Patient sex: F
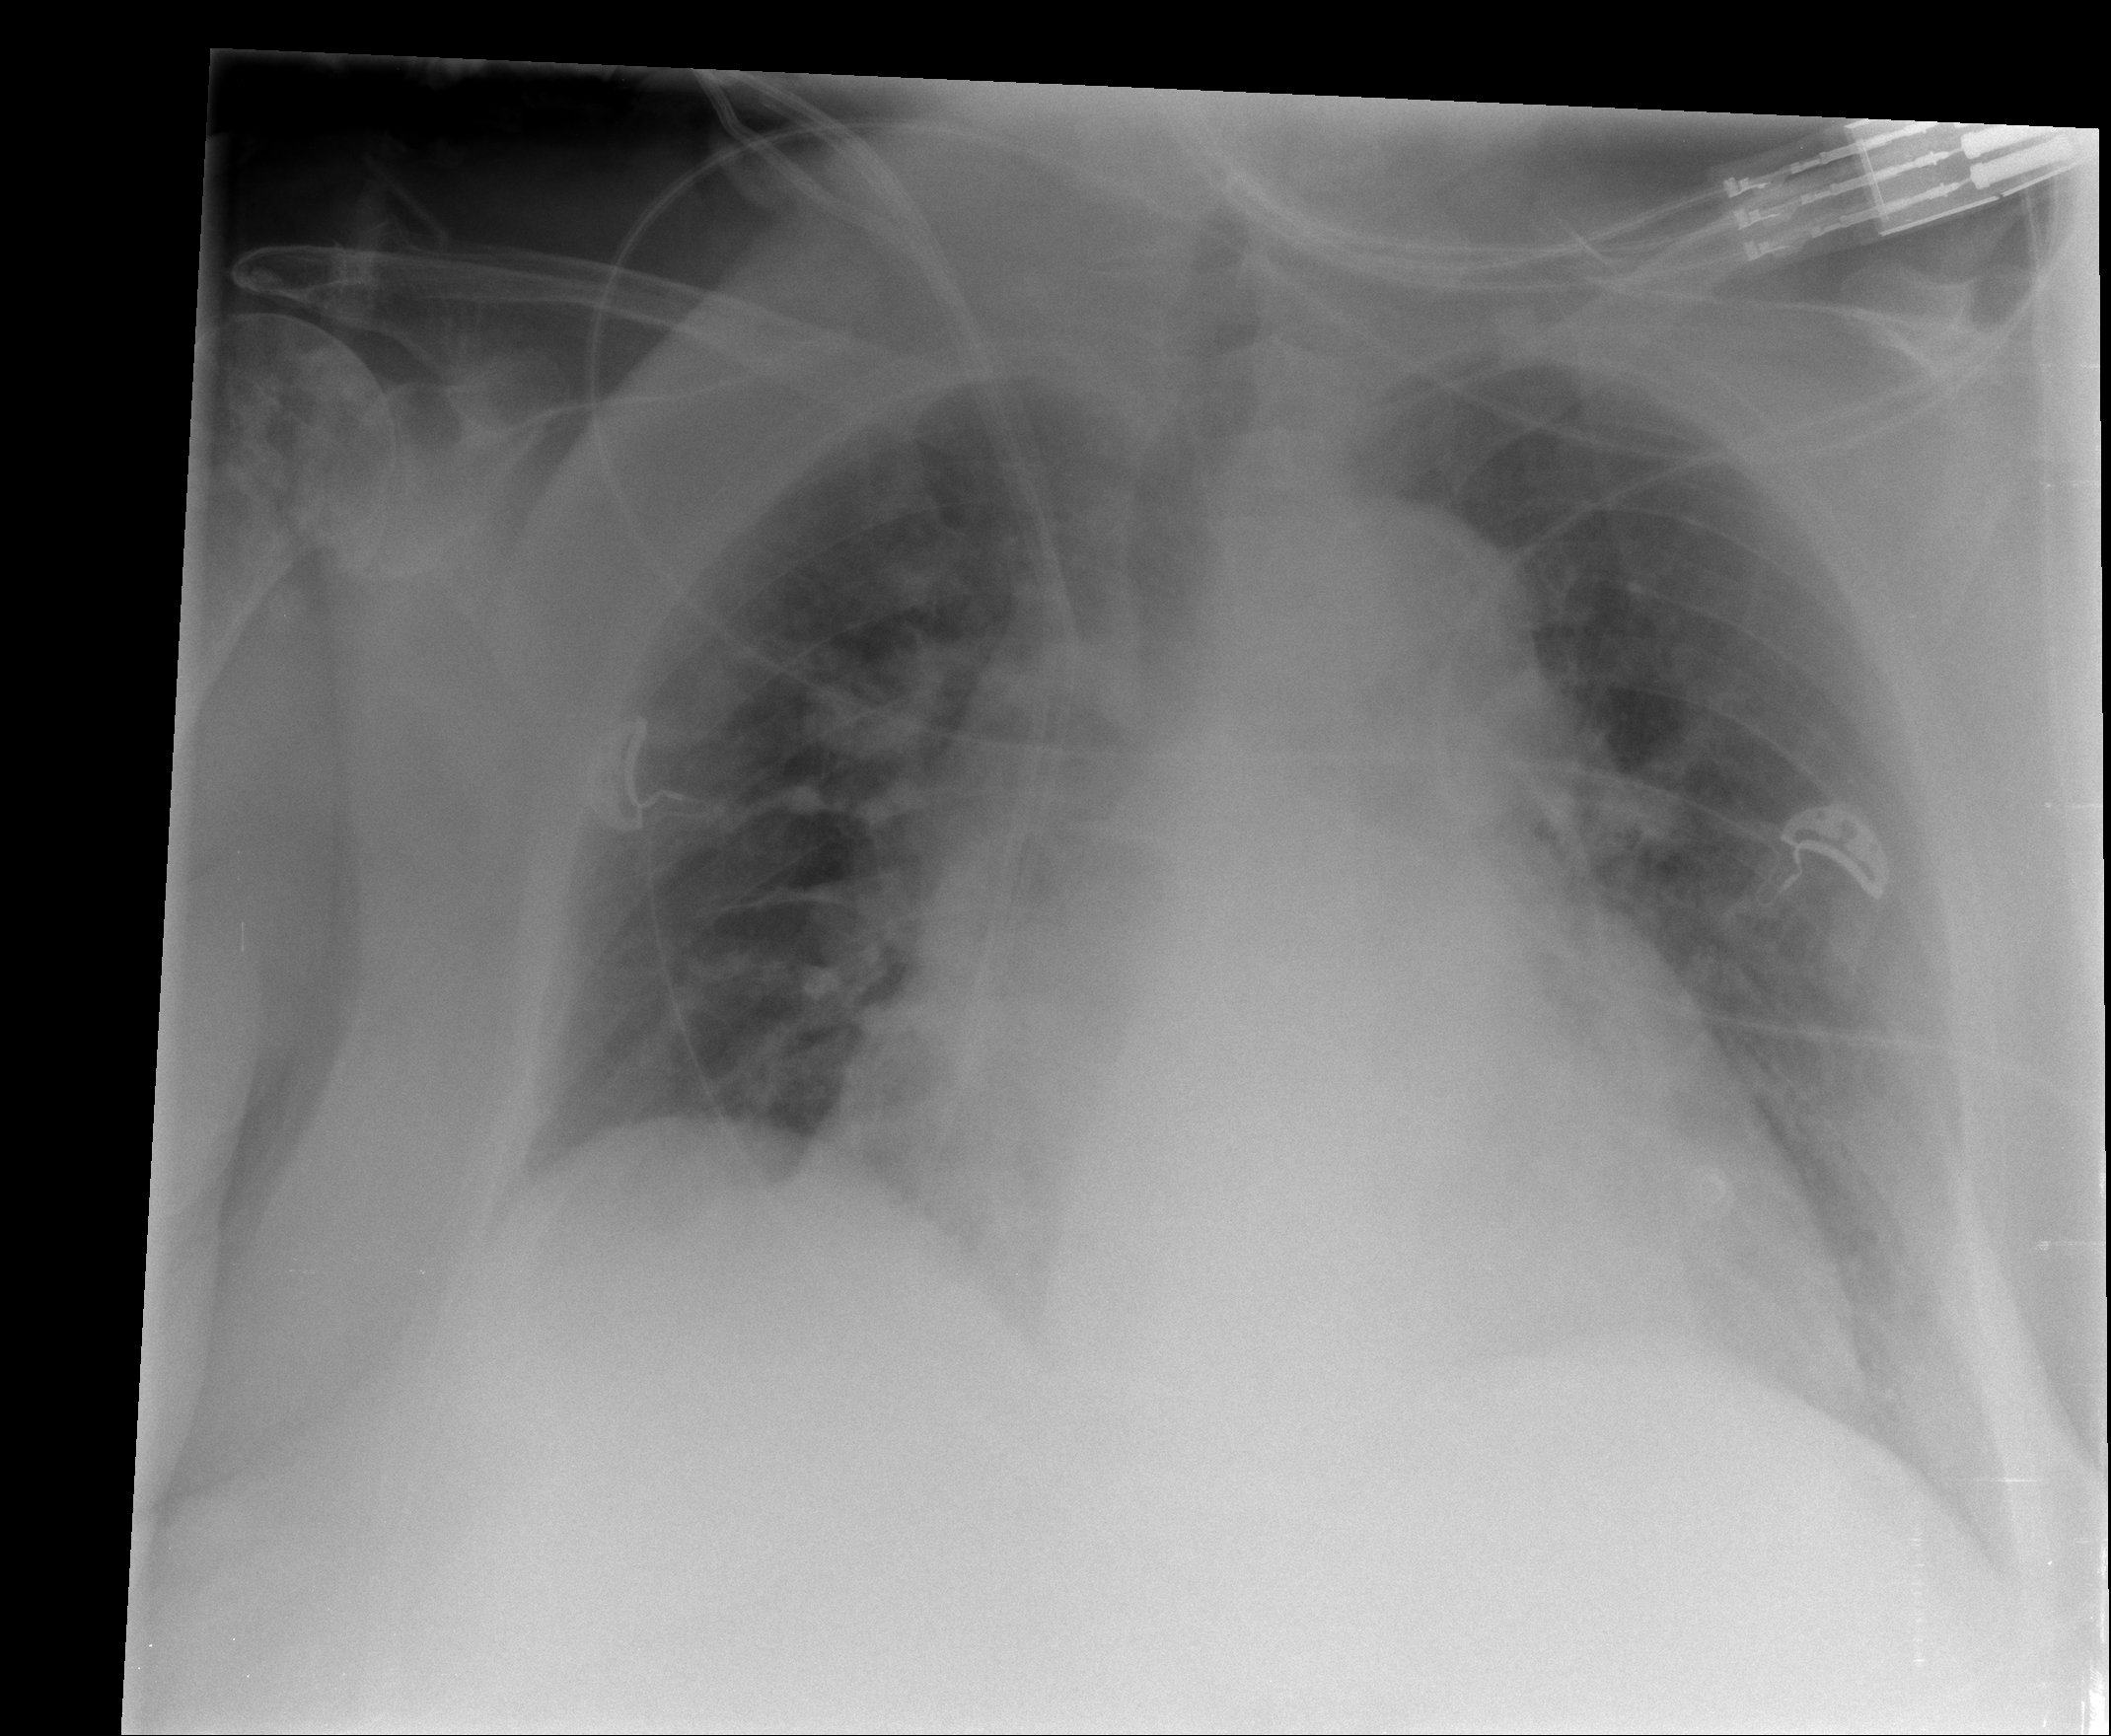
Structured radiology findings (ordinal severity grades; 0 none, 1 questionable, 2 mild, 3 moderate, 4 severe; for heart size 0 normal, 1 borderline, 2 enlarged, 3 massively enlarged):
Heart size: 3
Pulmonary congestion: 2
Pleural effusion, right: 0
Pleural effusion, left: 2
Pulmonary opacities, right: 0
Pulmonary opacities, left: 0
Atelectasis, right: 2
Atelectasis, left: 2